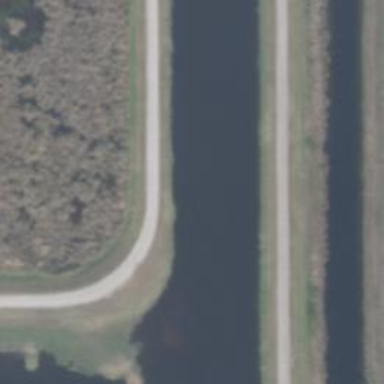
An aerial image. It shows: Track road with embankment.